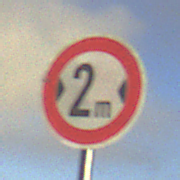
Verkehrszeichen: TatsaechlicheBreite2
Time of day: SunriseSunset
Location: Outdoor (Nature)
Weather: PartlyCloudy
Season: NotSpecified
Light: Natural